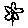
Label: flower